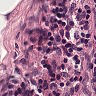
Metastatic tissue present: no